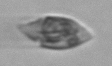
Label: Amphidinium